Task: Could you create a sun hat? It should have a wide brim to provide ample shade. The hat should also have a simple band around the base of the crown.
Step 90:
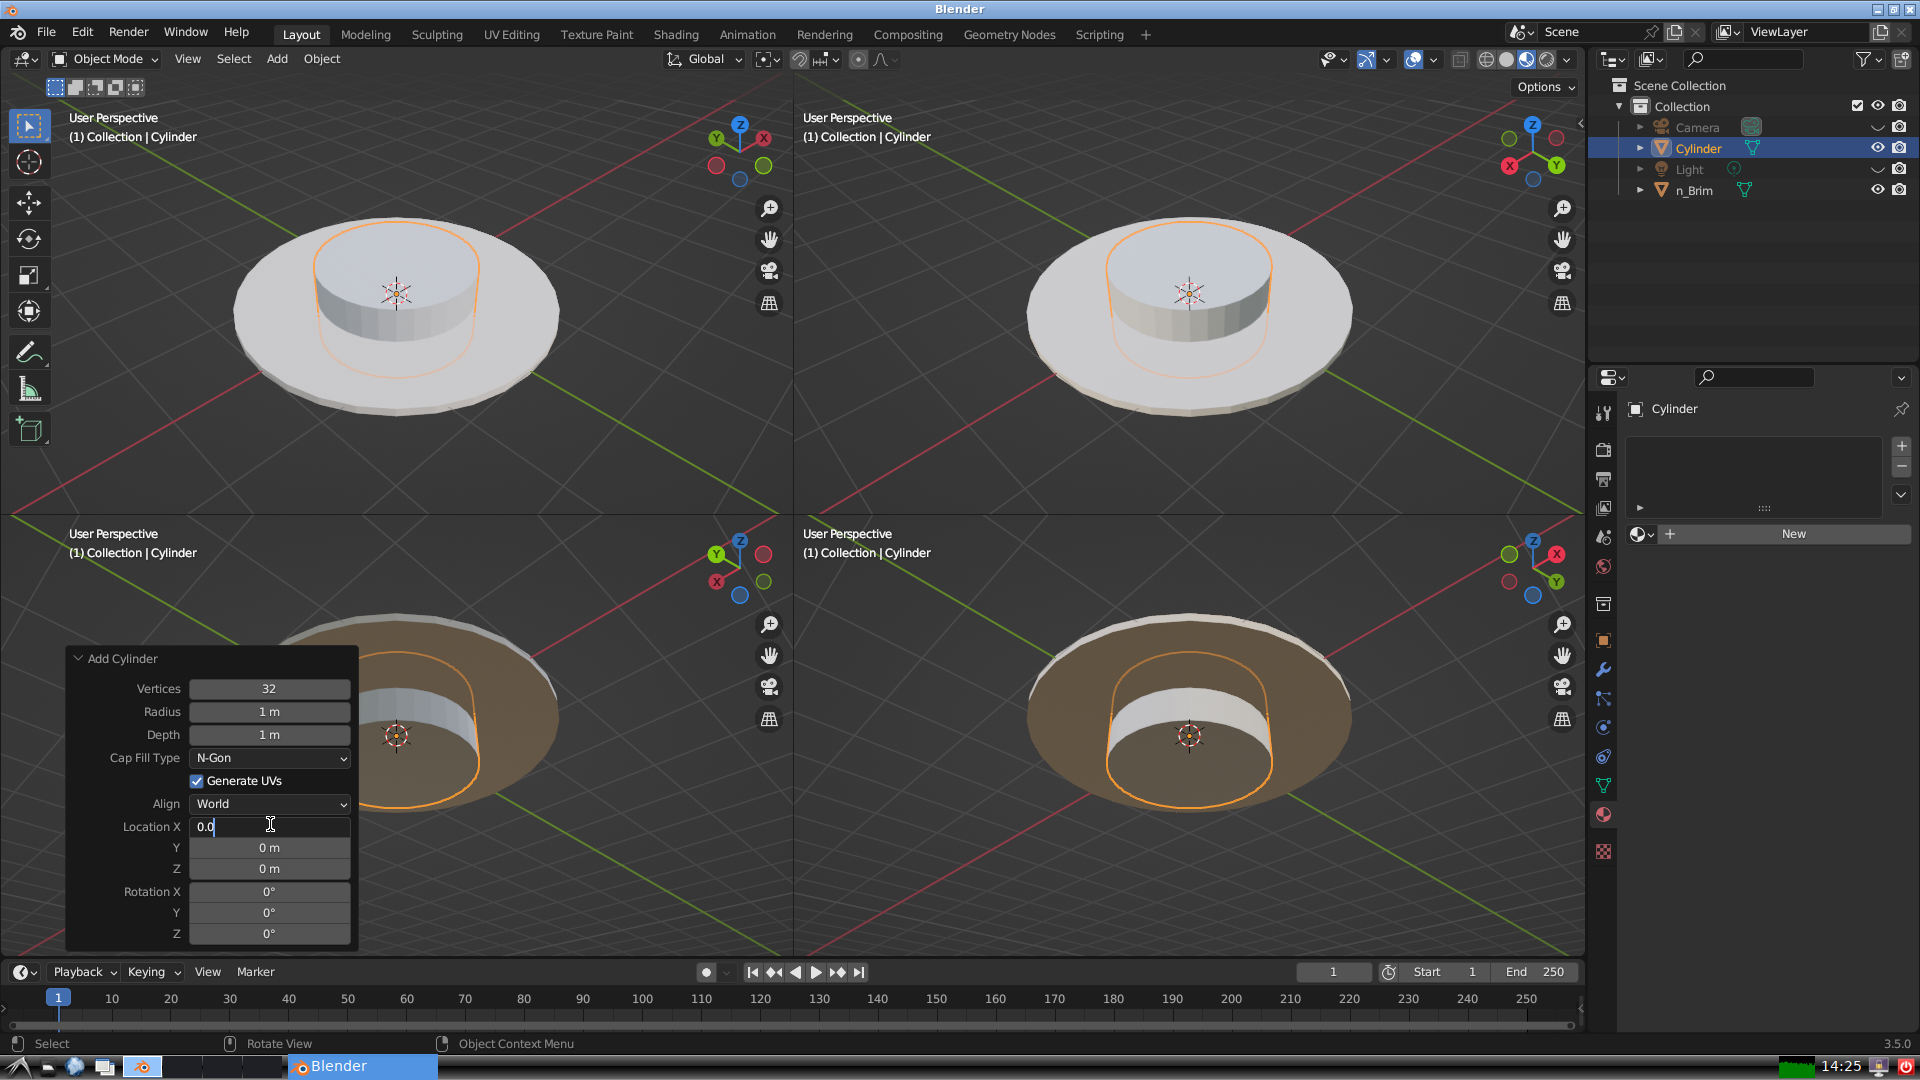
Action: {"key_press": ['Return']}